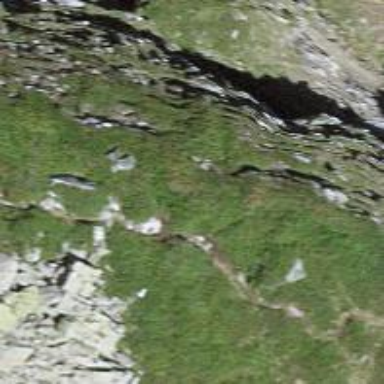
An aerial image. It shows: Natural cliff.